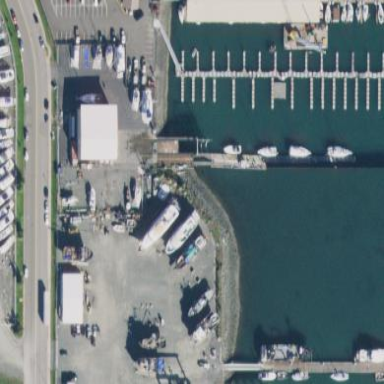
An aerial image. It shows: Boatyard along the waterway.